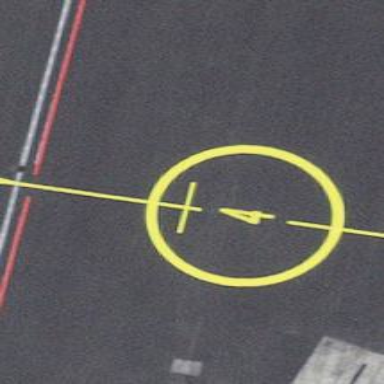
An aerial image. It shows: Image showing helipad at airport.